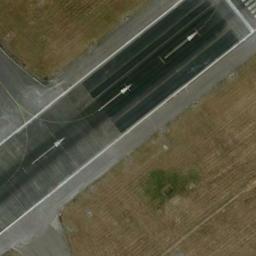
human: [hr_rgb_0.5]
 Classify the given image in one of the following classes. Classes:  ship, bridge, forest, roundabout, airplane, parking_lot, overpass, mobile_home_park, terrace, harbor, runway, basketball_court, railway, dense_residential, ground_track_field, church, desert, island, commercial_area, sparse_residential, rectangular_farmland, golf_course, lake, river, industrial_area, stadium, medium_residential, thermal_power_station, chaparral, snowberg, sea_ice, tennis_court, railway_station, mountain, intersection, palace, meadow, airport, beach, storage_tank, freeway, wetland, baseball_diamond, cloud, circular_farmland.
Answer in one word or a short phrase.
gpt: runway